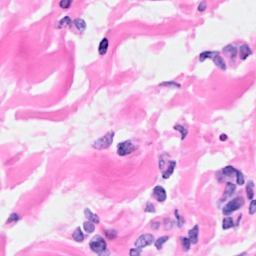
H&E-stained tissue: Breast